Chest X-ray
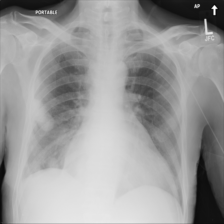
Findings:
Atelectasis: negative
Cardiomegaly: negative
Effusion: negative
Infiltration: negative
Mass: positive
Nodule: negative
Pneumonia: negative
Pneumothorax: negative
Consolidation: negative
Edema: negative
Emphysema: negative
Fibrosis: negative
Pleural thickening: negative
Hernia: negative